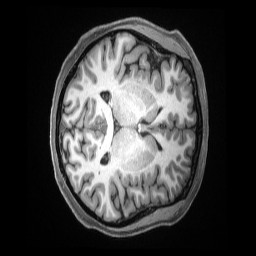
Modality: T1w
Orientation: axial
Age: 33
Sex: female
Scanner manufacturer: siemens
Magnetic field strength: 3 T
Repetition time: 2.5 s
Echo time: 0.00181 s